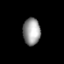
Tissue: prostate
Cell type: Fibroblasts
Senescence score: 0.7943
Nuclear area (px): 464
Mean DAPI intensity: 152.175